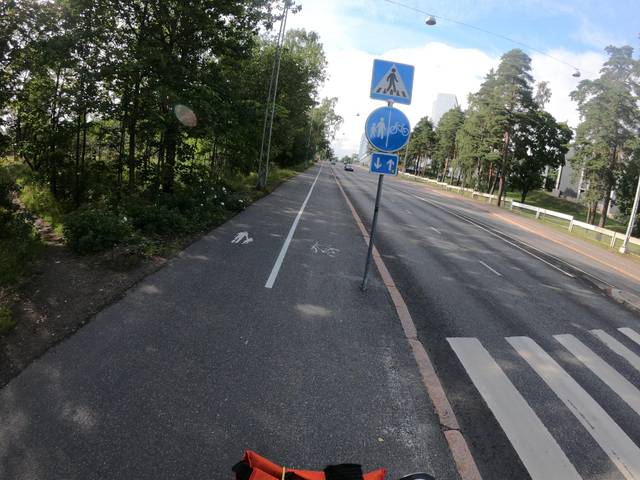
Region: Finland
Coordinates: 60.186, 24.906